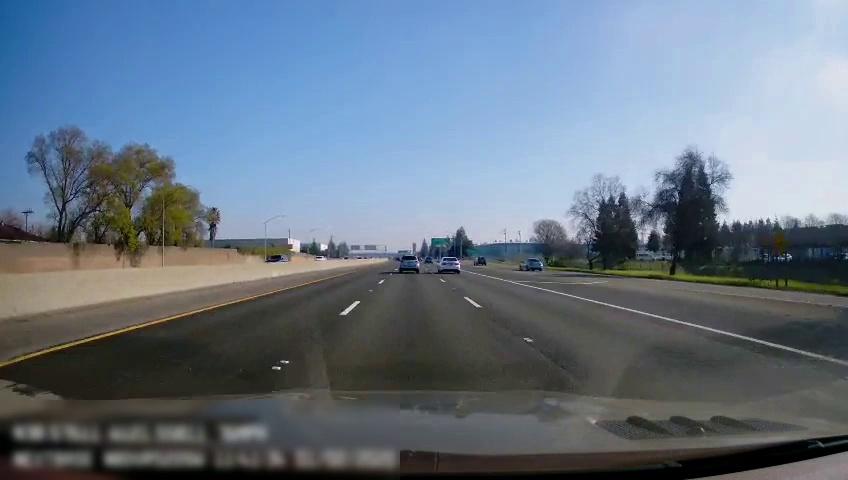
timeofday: Day
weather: Sunny
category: Vehicles | SUV
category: Vehicles | SUV
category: Drivable Space
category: Vehicles | SUV
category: Vehicles | Car
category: Vehicles | Car
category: Vehicles | SUV
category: Lanes | Current Lane
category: Lanes | Current Lane
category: Lanes | Current Lane
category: Lanes | Alternate Lane
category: Traffic | Signs
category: Traffic | Signs
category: Traffic | Signs
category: Traffic | Signs